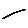
Label: line